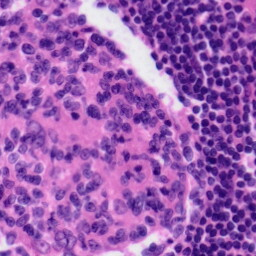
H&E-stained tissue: Tonsil